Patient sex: M
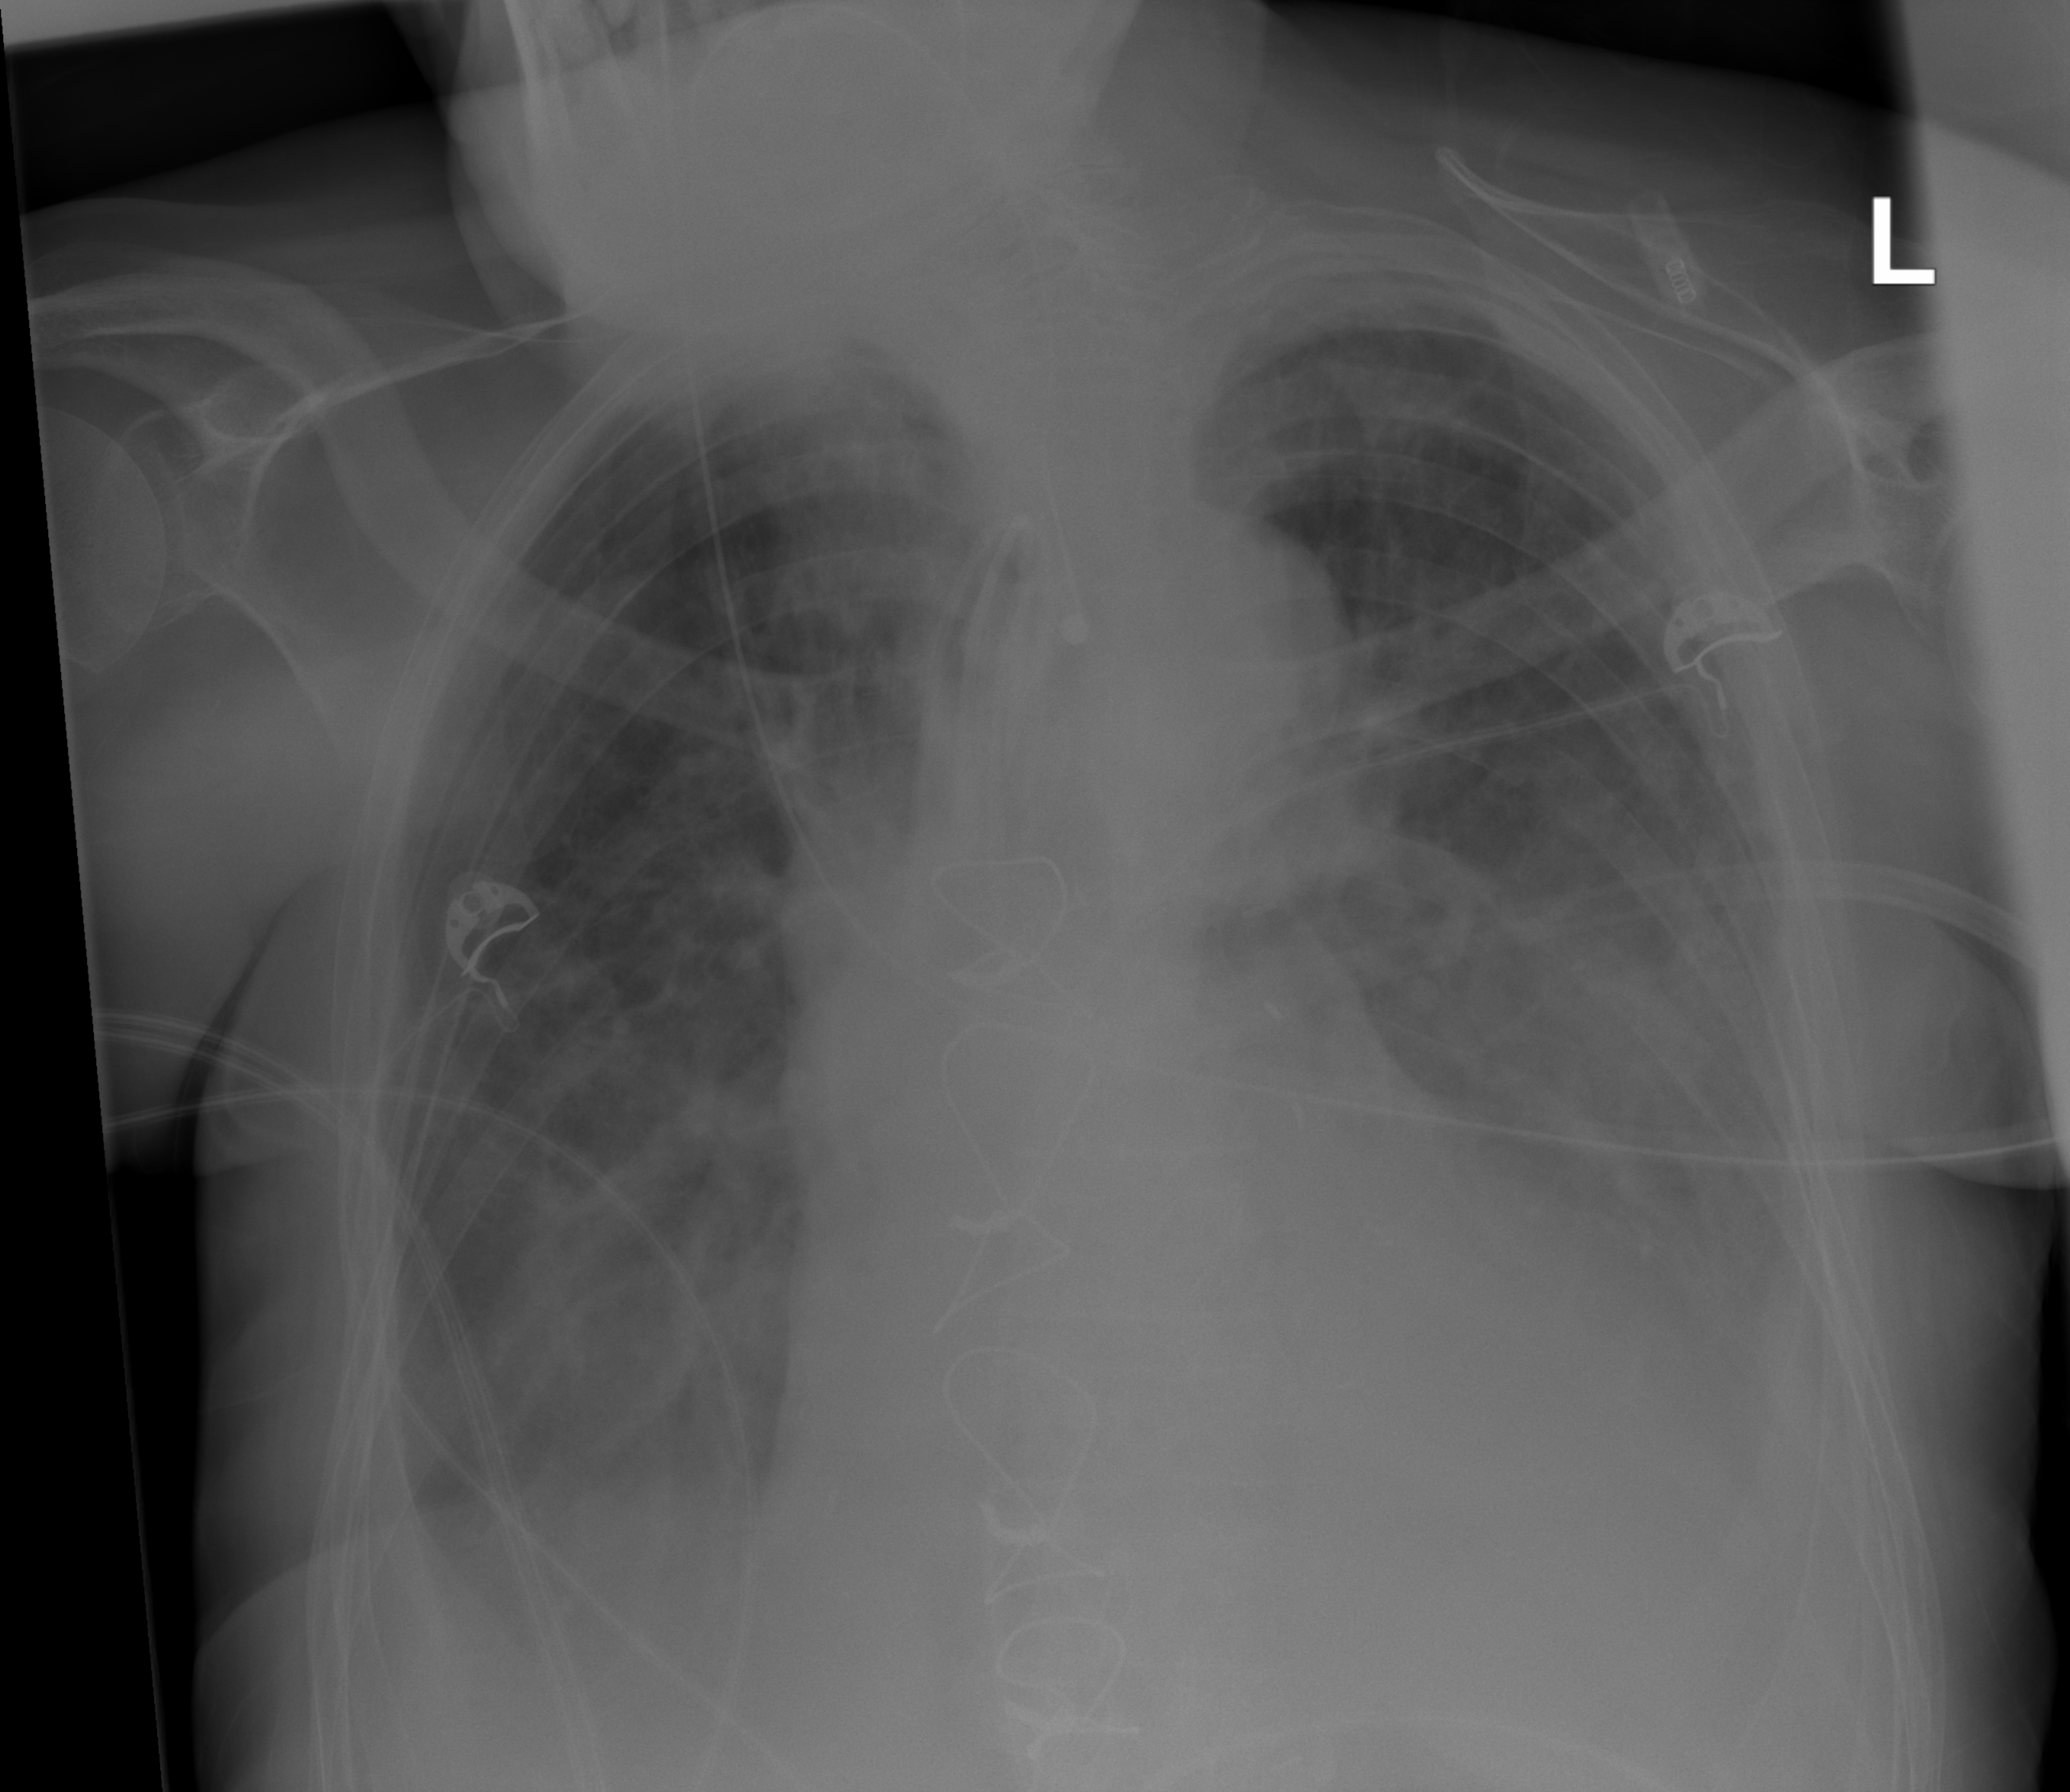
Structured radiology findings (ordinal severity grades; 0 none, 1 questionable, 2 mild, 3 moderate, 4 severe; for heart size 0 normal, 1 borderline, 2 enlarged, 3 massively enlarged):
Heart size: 2
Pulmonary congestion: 2
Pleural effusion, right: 2
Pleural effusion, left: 2
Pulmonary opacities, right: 2
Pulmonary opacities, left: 2
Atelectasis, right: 2
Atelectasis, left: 3